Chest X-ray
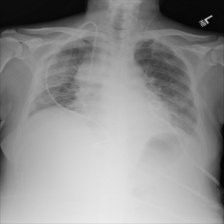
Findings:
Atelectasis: negative
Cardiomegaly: negative
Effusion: negative
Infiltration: positive
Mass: negative
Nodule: negative
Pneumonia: negative
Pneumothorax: negative
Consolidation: negative
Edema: negative
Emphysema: negative
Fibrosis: negative
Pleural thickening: negative
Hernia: negative